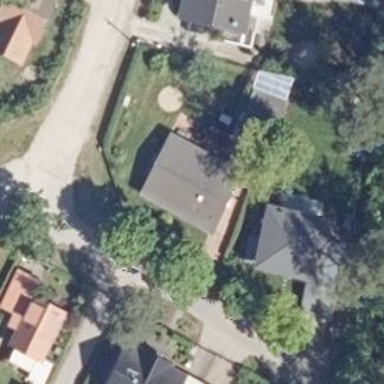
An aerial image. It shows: Gabled roof house.